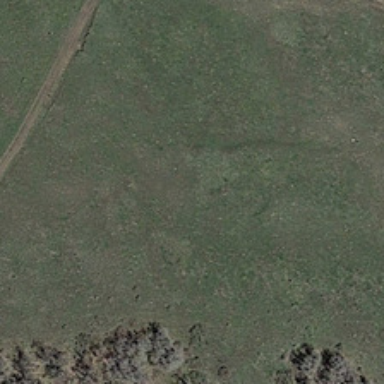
A road and several green trees are in a piece of green meadow .